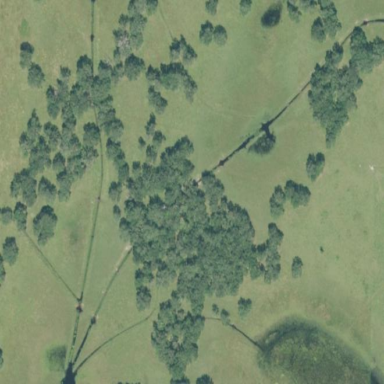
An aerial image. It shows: Mixed leaf woodland.